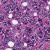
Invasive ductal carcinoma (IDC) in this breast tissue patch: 0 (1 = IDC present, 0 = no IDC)